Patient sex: M
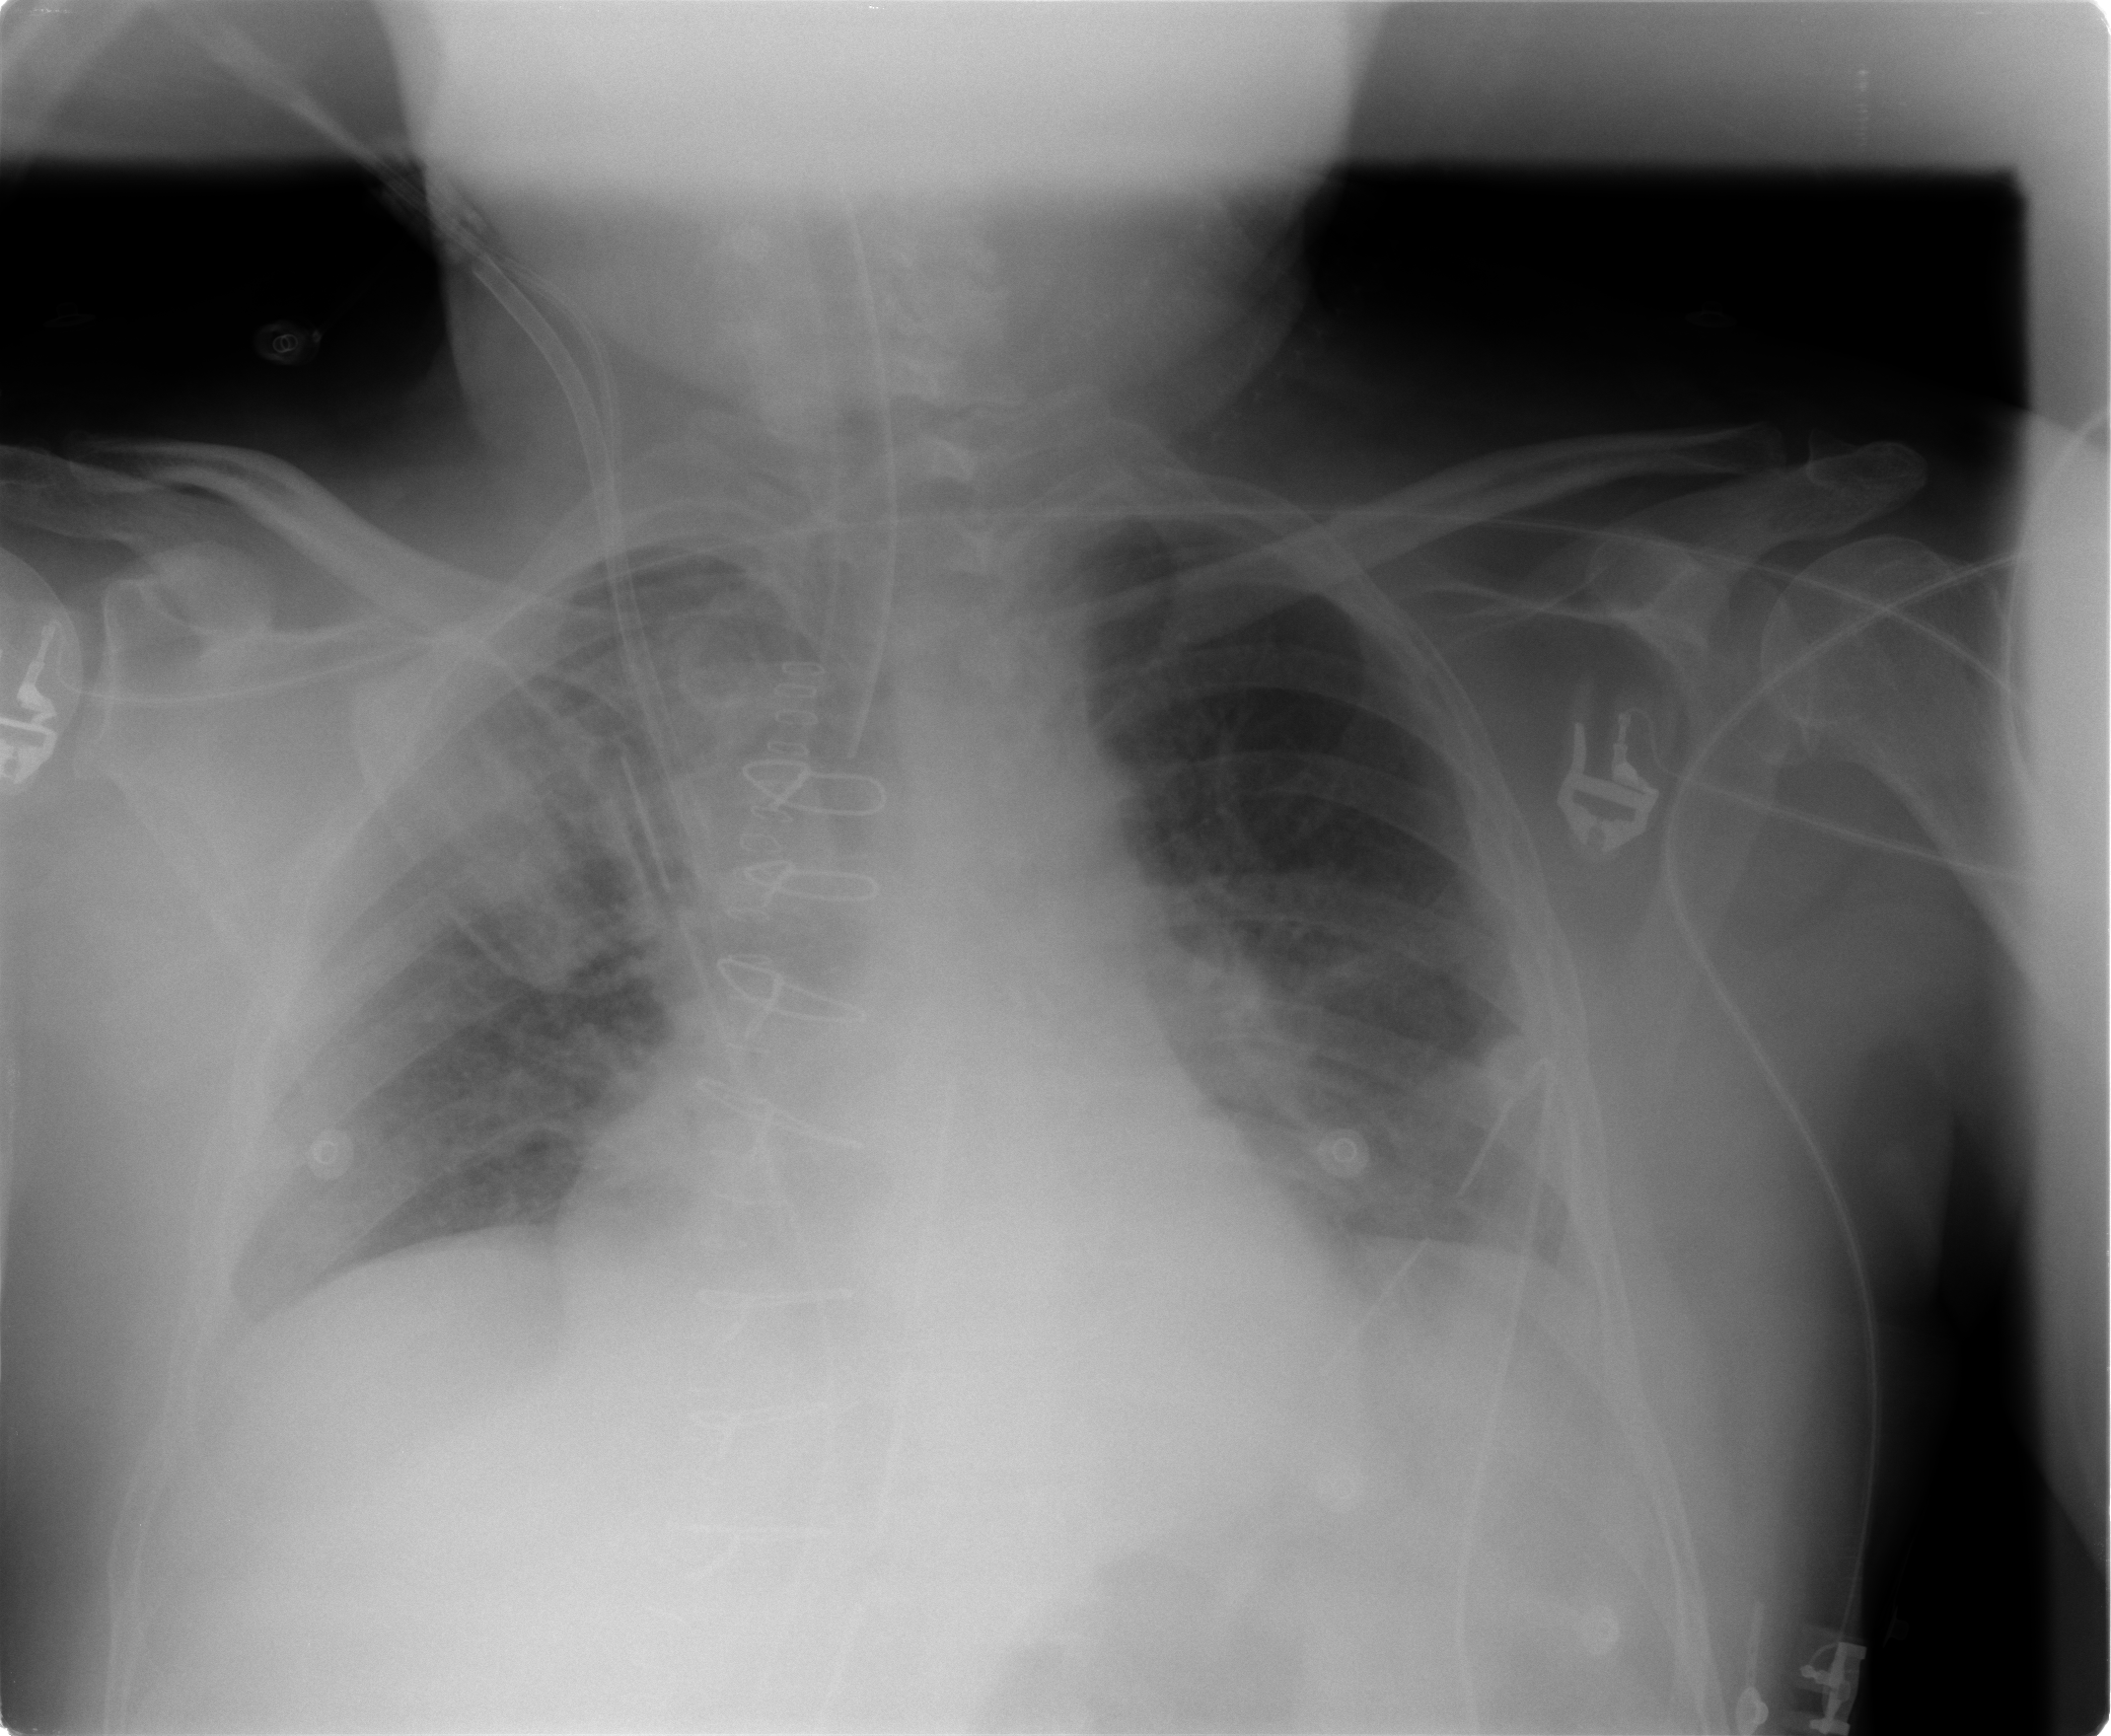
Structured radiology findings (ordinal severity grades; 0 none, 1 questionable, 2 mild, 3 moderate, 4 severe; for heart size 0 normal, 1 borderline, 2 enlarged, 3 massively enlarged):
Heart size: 1
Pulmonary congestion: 2
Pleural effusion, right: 1
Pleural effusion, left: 0
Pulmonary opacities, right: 2
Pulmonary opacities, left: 2
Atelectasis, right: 2
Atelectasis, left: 2